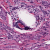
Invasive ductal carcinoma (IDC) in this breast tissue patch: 1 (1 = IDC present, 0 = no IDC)